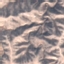
Land use / land cover: HerbaceousVegetation